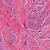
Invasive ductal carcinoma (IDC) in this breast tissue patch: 0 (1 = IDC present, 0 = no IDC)